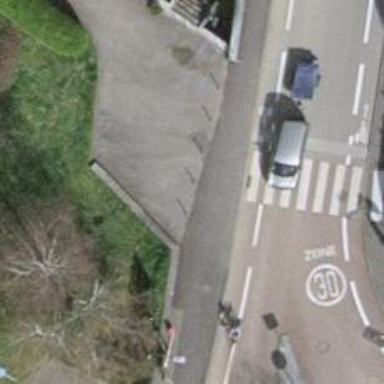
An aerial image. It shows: Rising bollard serving as barrier.